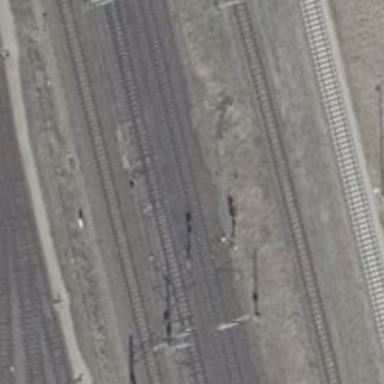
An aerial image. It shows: Railway switch with the turnout pointing to the right.